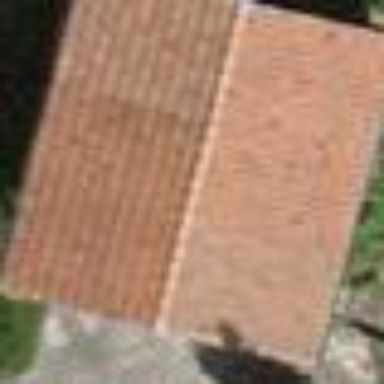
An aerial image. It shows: Shed.